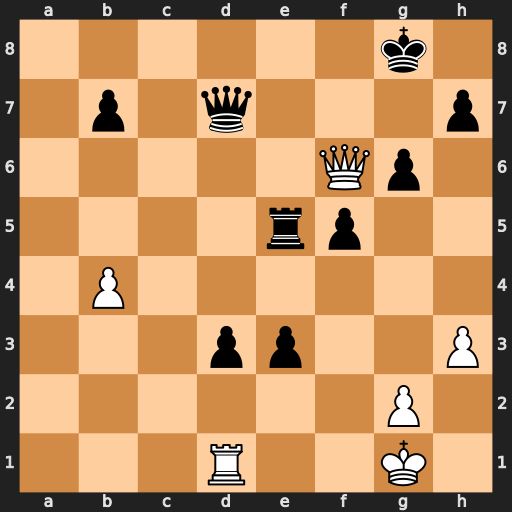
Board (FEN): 6k1/1p1q3p/5Qp1/4rp2/1P6/3pp2P/6P1/3R2K1
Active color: w
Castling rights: -
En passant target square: -
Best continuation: Qxe5 e2 Rb1 Qc6 Ra1